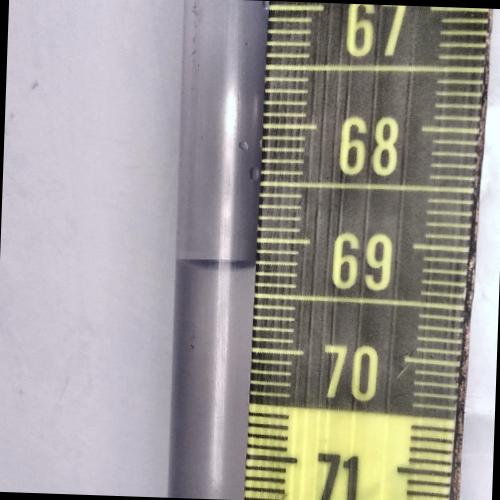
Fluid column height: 69.2 cm